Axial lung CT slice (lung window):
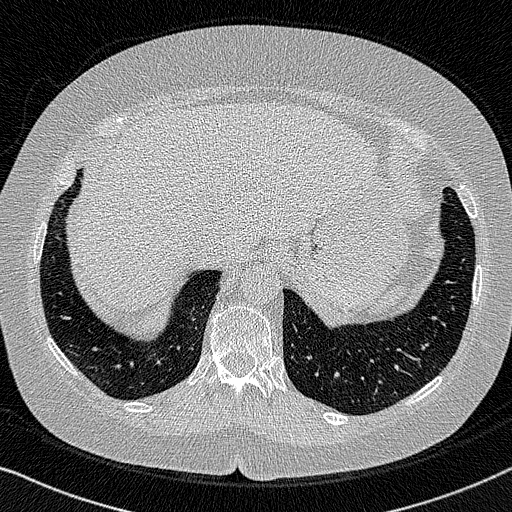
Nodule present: no